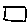
Label: square